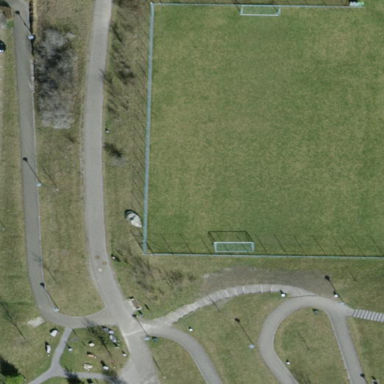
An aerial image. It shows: Multi-sport pitch for leisure and various sports activities.